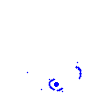
Particle: pion